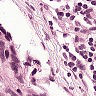
Metastatic tissue present: yes